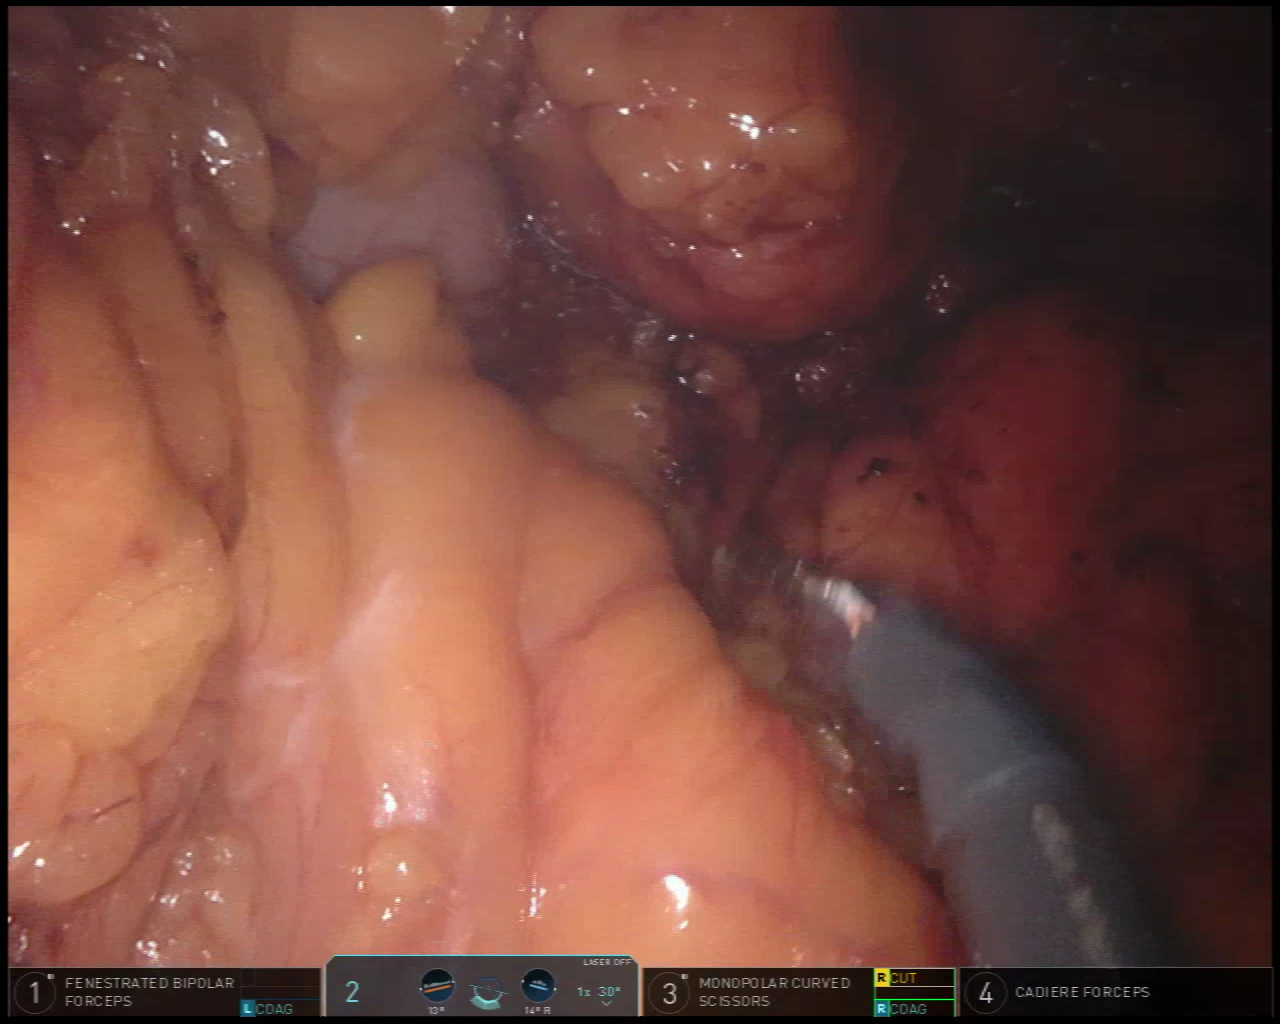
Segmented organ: stomach
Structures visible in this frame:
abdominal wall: no
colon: no
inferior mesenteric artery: no
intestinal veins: no
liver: no
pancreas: no
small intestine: no
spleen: no
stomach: yes
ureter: no
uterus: no
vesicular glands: no